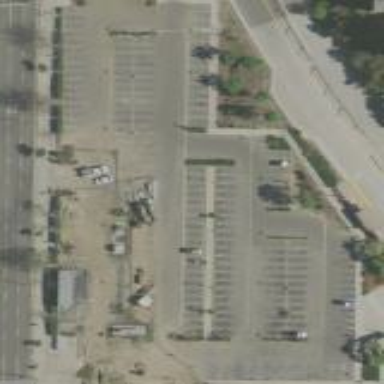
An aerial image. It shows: Parking area with park and ride facilities.